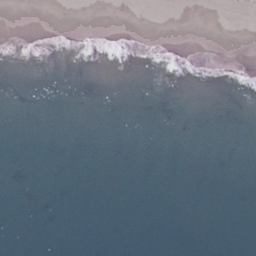
Label: beach